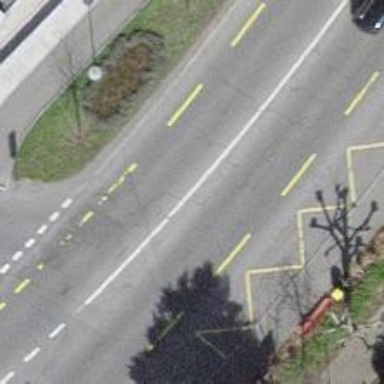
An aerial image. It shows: Secondary road with dedicated cycle lane.